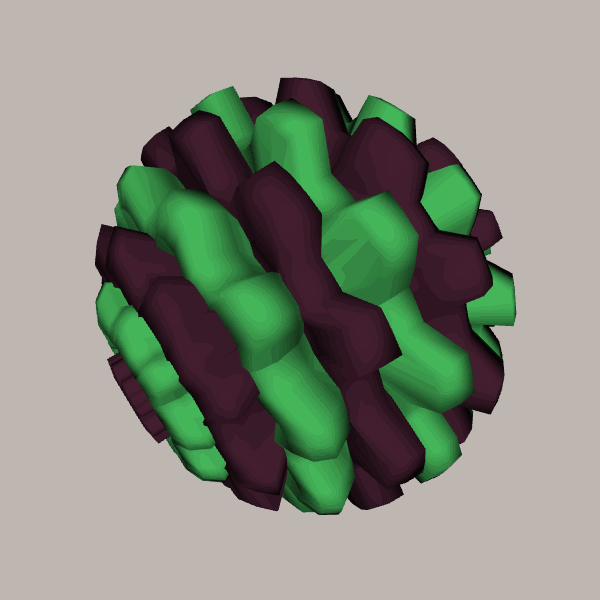
Background: light